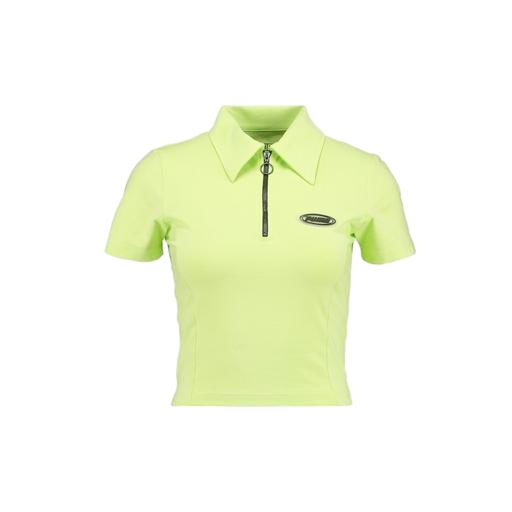
green skinny-fit stretch polo shirt, green skinny-fit polo shirt, yellow skinny-fit stretch polo shirt, white background